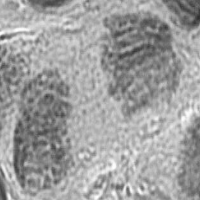
Label: telophase